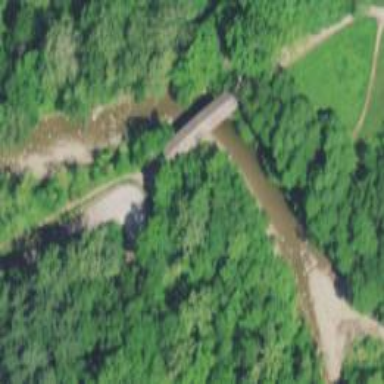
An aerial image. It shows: Covered bridge on path.